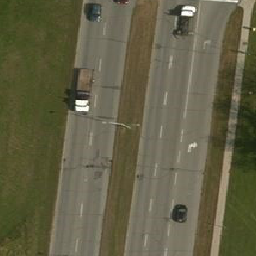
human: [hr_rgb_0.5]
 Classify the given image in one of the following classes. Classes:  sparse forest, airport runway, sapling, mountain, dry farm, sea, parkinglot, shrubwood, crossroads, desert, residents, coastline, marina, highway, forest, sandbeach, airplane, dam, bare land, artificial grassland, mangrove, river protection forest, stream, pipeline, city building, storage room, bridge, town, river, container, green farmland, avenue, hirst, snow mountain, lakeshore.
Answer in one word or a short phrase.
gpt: highway